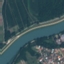
Land use / land cover: River